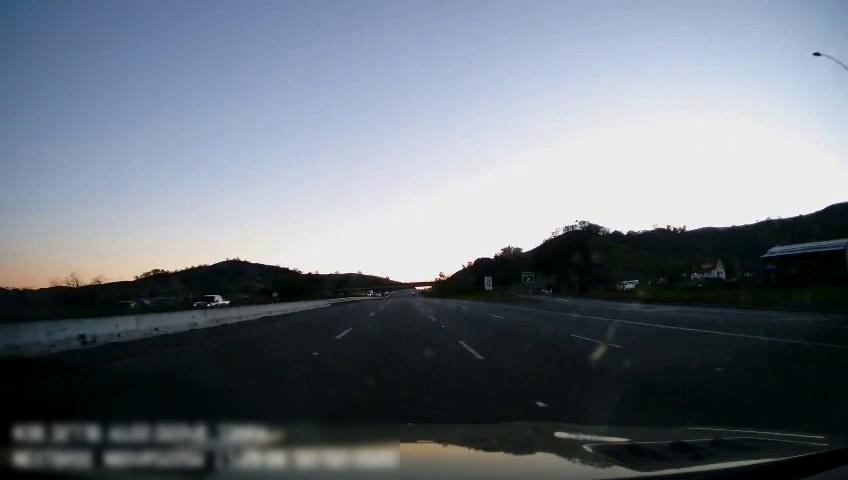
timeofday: Day
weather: Sunny
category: Drivable Space
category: Vehicles | Truck
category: Vehicles | Car
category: Lanes | Current Lane
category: Lanes | Current Lane
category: Lanes | Alternate Lane
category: Lanes | Alternate Lane
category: Lanes | Alternate Lane
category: Traffic | Signs
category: Traffic | Signs